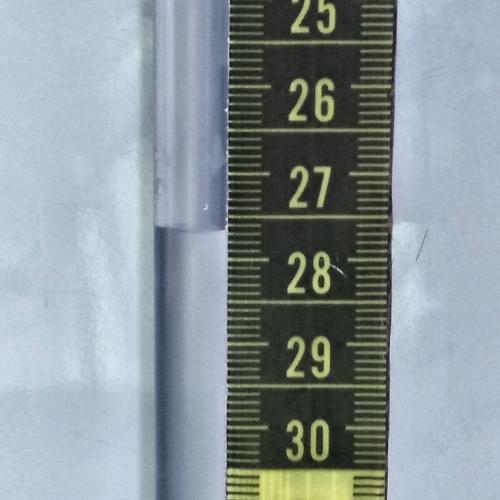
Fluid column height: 27.7 cm